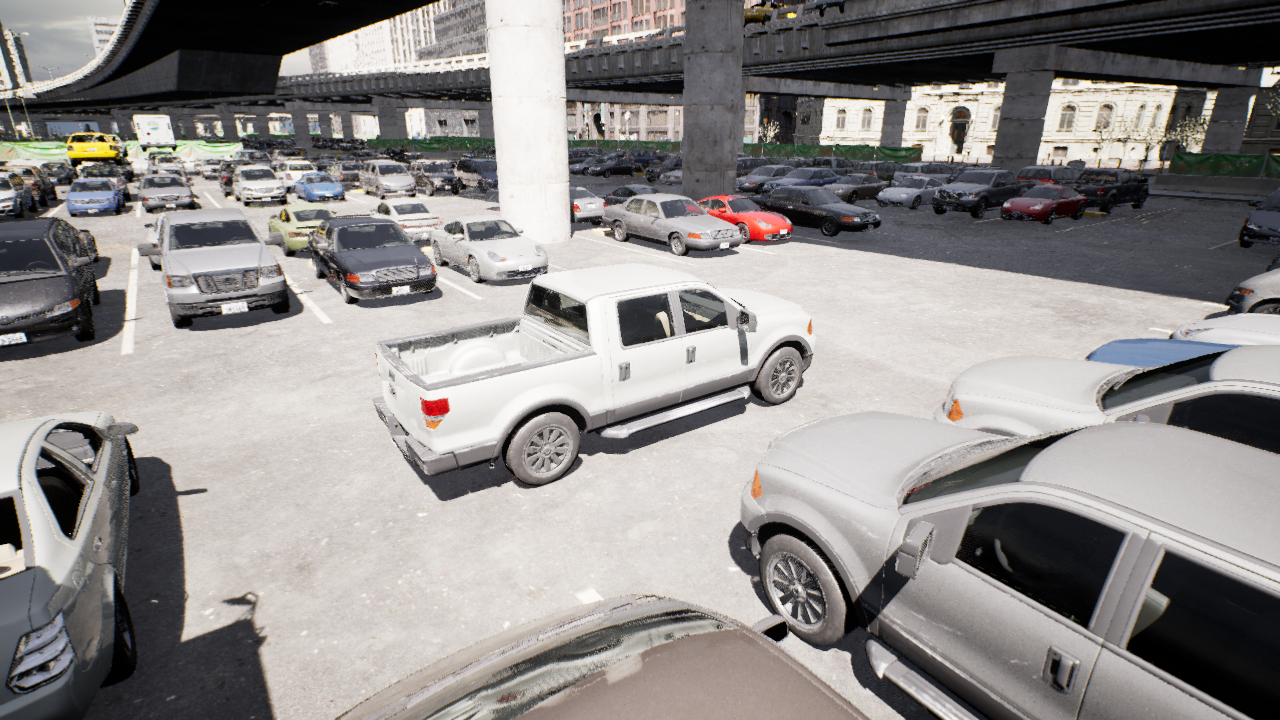
Venue: arterial
Lighting: clear day
Vehicle rig: pickup